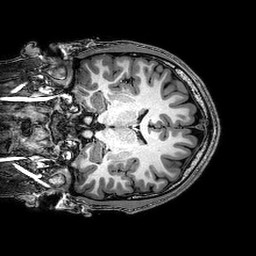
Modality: T1w
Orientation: coronal
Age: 20
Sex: male
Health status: healthy
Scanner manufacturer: philips
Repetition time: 0.008313 s
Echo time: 0.00383 s